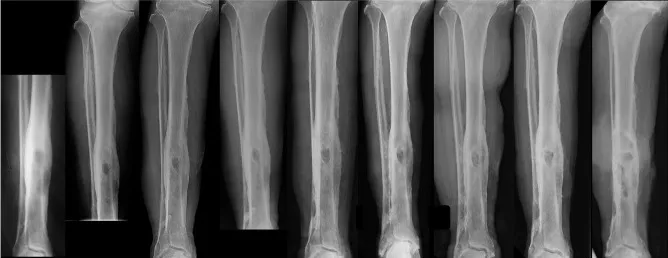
Anterior-posterior radiographs from 2003-2023.
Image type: chart (chart)